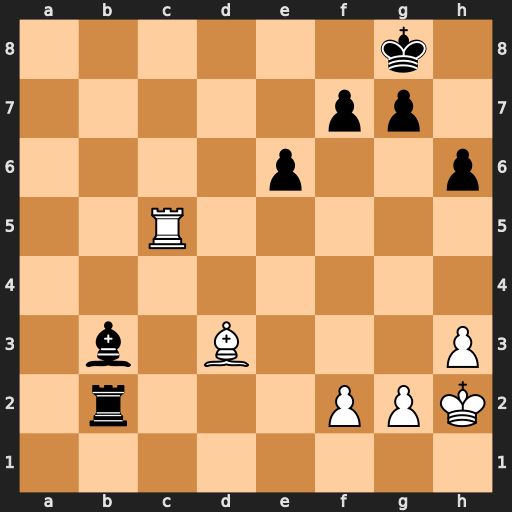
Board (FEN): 6k1/5pp1/4p2p/2R5/8/1b1B3P/1r3PPK/8
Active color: w
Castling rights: -
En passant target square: -
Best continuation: Rc8#